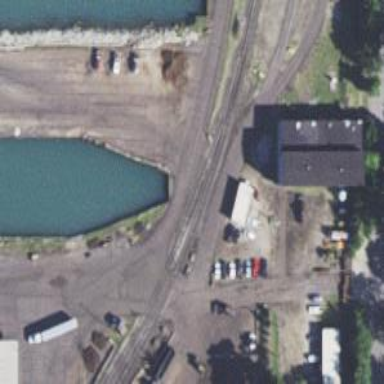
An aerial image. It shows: Railway spur service.